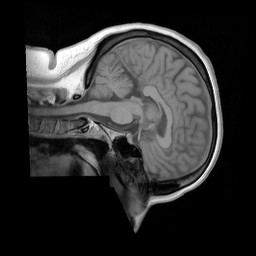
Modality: T1w
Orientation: sagittal
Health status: ill
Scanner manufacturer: siemens
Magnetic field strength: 3 T
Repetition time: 0.44 s
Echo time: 0.00266 s